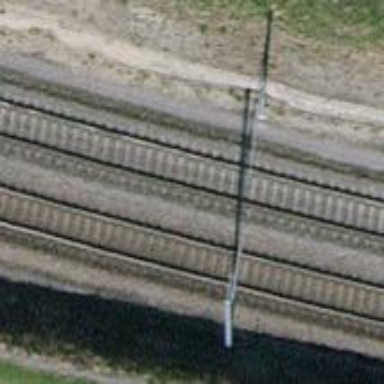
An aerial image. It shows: Single-track electrified railway with contact line.